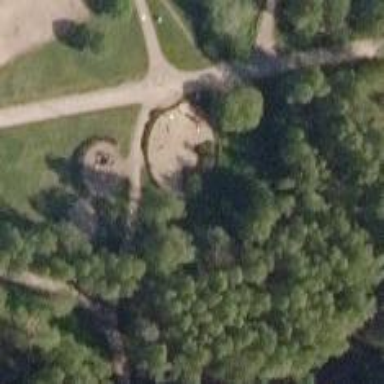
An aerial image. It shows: Springy playground.